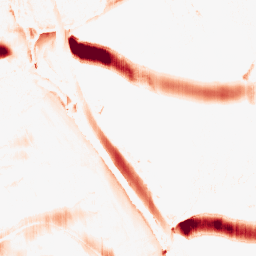
Category: morphological
Decomposition family: morphological_ellipse
Decomposition parameters: operation: opening
width: 30
height: 5
Upsampling method: sinc_hamming
Upsampling parameters: scale: 4
kernel_size: 16
Upsampling scale: 4